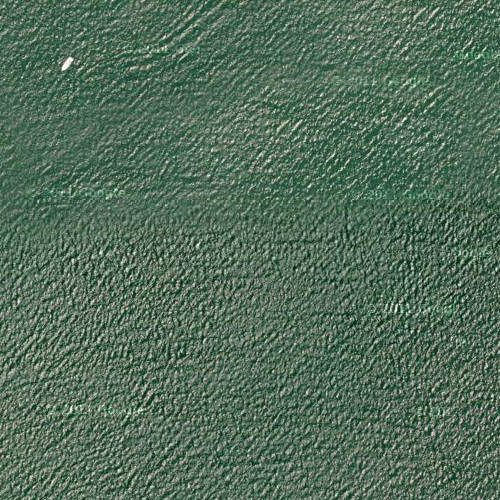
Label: sydney